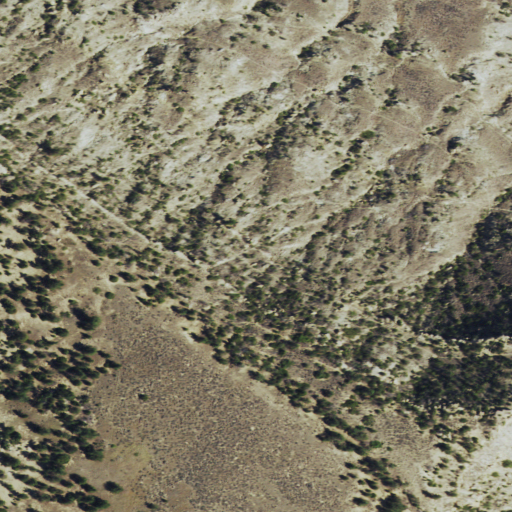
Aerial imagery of cliff(s) in Montana named Gramps Bluff containing shrub, evergreen forest, and grassland